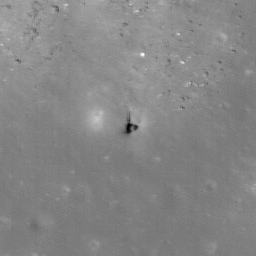
Pit: Milichius A 1
Host crater: Milichius A
Host type: impact_melt
Lunar coordinates: latitude 9.264, longitude 327.927